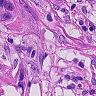
Metastatic tissue present: yes